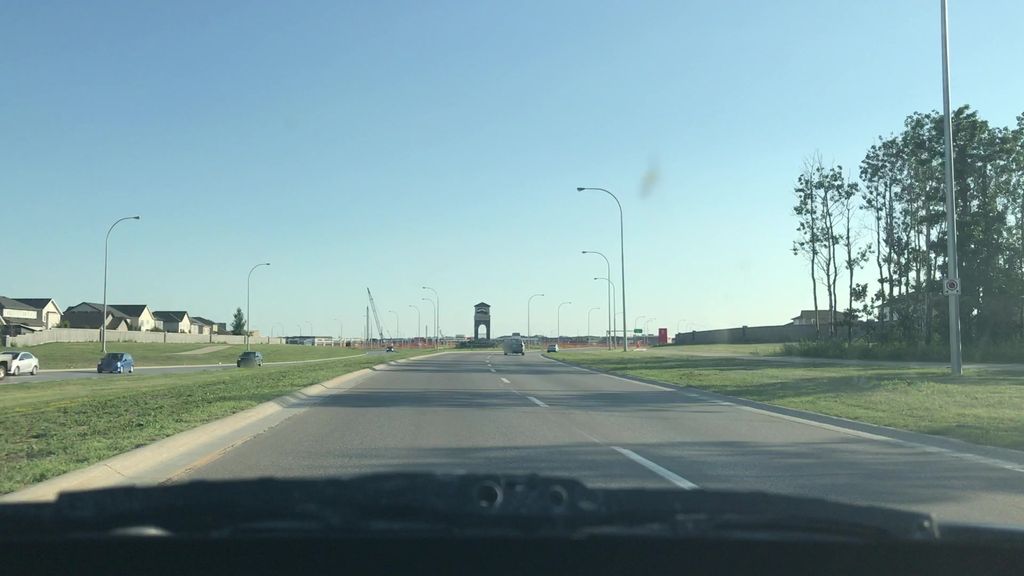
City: winnipeg